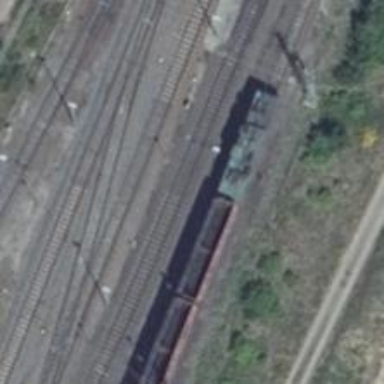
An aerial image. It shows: Railway switch.